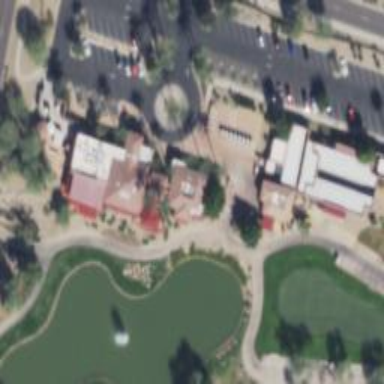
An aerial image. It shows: Path designated for golf carts.